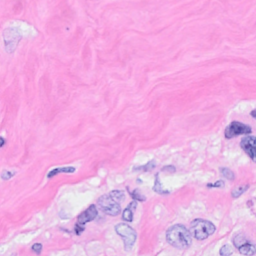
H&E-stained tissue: Breast